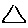
Label: triangle